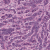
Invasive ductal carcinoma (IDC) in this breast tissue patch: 1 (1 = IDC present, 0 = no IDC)